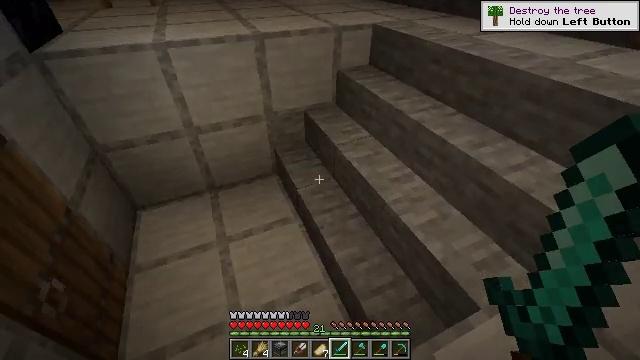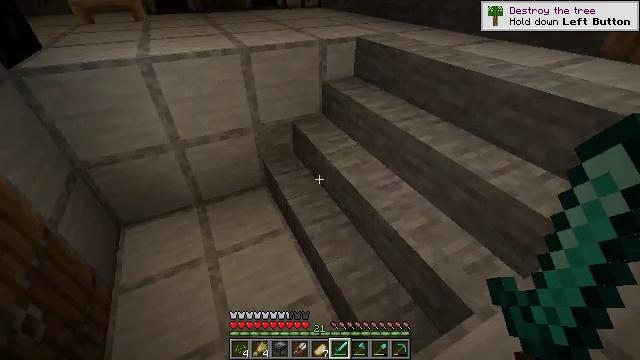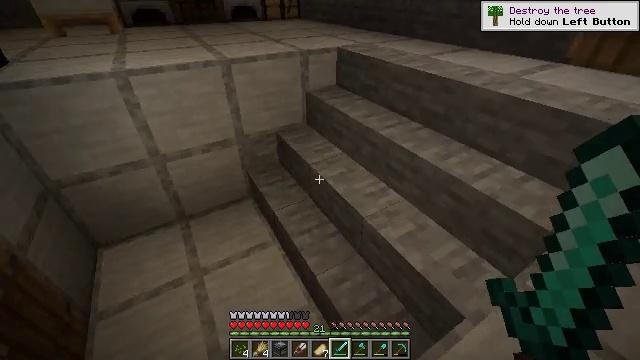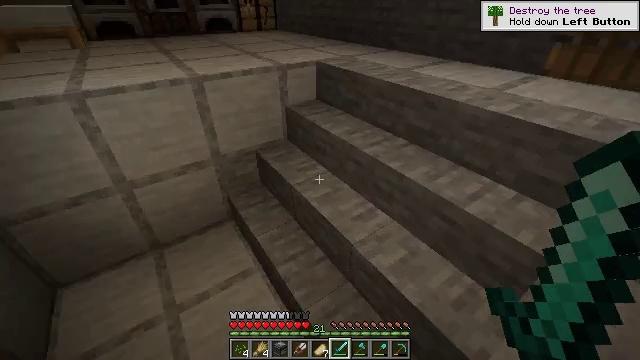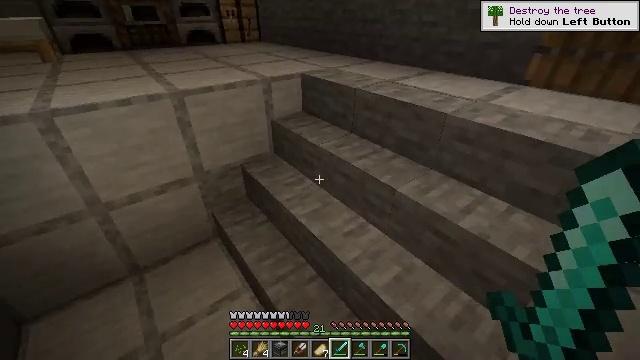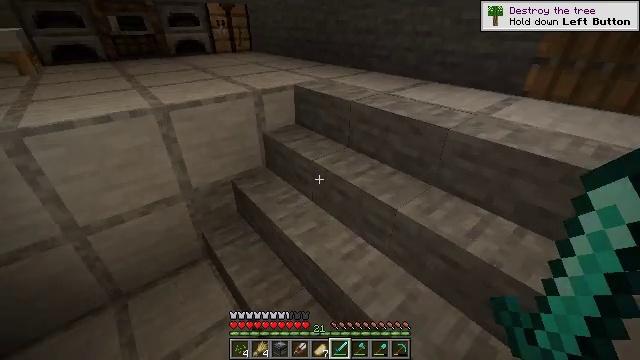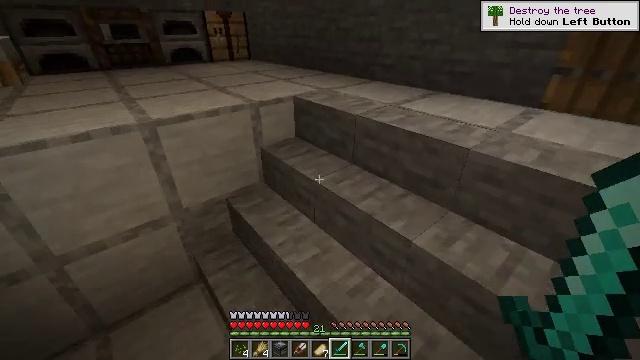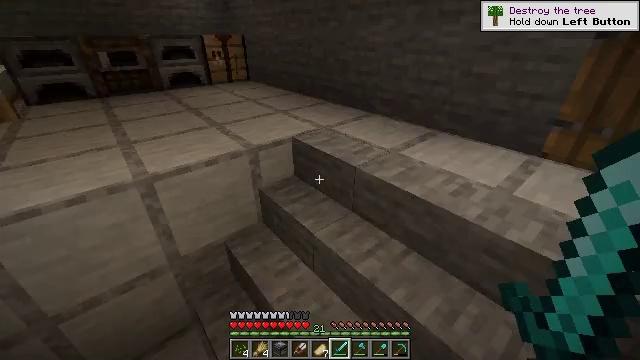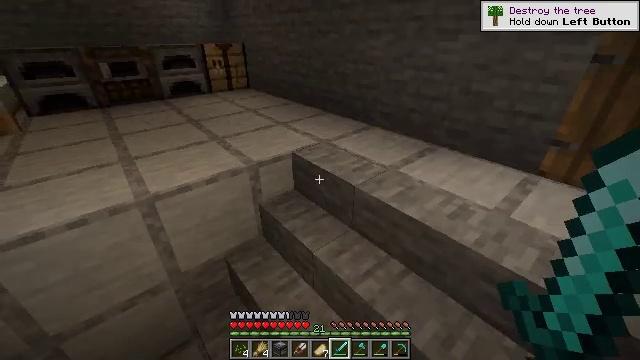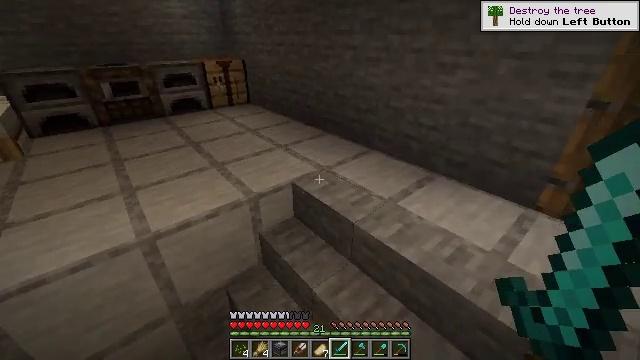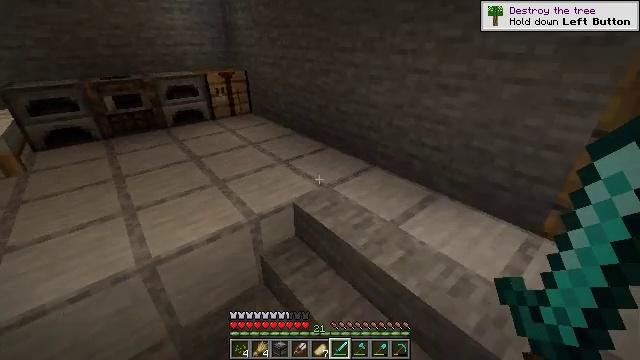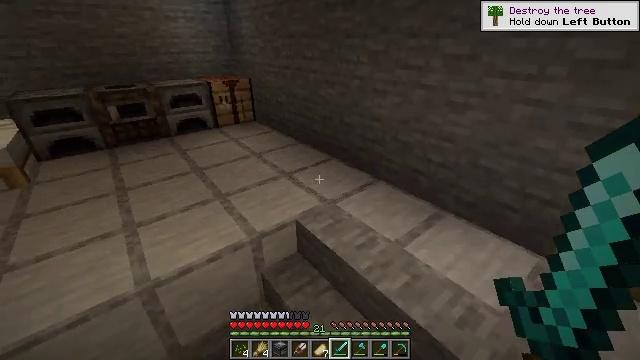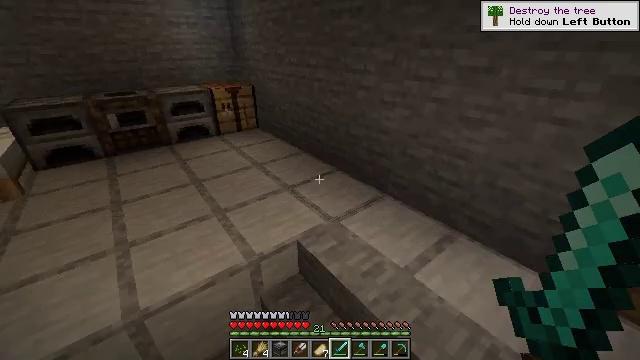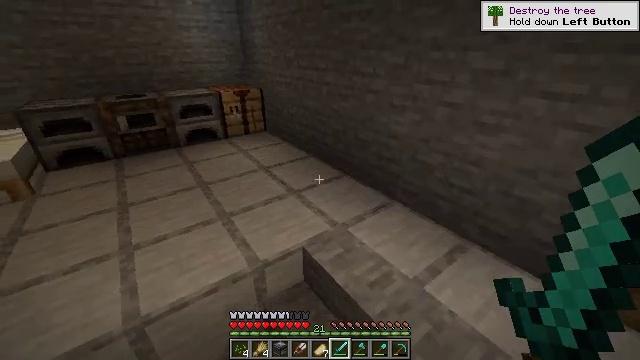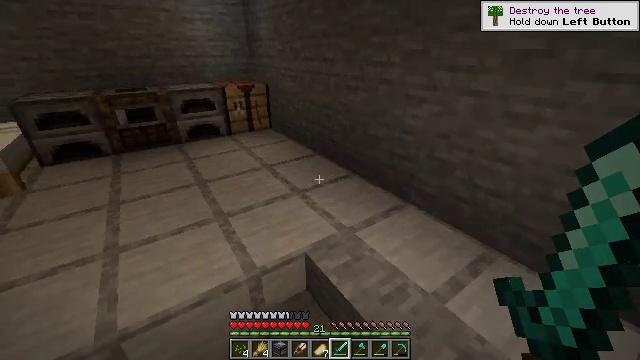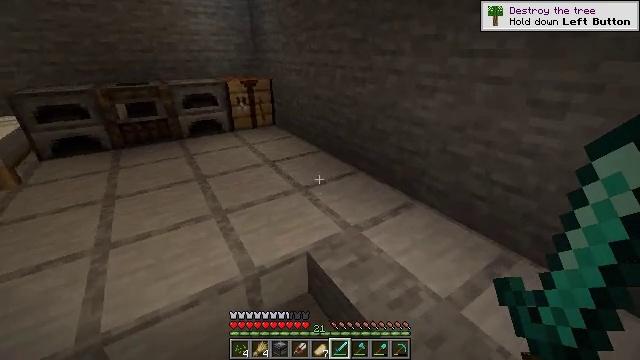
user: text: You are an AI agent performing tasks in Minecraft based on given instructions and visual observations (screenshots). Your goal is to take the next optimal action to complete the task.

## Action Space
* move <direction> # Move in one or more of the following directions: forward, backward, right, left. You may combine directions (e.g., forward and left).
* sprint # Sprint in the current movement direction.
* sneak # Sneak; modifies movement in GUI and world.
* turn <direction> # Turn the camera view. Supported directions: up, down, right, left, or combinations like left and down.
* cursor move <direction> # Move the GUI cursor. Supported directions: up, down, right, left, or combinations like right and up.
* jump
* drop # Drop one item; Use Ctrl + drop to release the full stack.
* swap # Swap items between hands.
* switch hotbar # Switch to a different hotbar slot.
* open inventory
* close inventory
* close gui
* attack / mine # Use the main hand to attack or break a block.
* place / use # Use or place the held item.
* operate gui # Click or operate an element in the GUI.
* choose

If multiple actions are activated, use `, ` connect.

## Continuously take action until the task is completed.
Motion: motion action
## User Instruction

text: craft item air
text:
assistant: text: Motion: turn right and up
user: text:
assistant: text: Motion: move forward, turn right and up
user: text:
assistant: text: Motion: move forward, turn right and up
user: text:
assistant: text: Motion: move forward, turn right and up
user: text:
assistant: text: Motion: move forward, turn right and up
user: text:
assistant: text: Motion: move forward, turn up
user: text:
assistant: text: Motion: move forward, jump
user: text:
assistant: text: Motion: move forward, jump
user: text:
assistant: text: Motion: move forward, jump
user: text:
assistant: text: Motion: move forward, jump
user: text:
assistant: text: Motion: move forward, jump
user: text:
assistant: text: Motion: move forward, turn left, jump
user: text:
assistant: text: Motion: move forward, turn left, jump
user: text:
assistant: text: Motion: move forward, turn left, jump
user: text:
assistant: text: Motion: move forward, turn left, jump
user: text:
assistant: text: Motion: move forward, turn left, jump
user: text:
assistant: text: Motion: move forward, turn left, jump
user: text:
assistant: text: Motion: move forward, sprint, turn left, jump
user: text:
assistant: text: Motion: move forward, sprint, jump
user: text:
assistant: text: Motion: move forward, sprint, turn left, jump
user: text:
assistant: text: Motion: move forward, sprint, turn left, jump
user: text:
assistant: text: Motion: move forward, turn left, jump
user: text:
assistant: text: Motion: move forward, turn left
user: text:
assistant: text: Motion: move forward, turn left
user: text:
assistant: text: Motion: move forward, turn left
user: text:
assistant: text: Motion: move forward, turn left
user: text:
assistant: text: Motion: move forward, turn left
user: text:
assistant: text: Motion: no_op
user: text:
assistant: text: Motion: no_op
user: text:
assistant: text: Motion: no_op